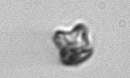
Label: Pyramimonas_longicauda